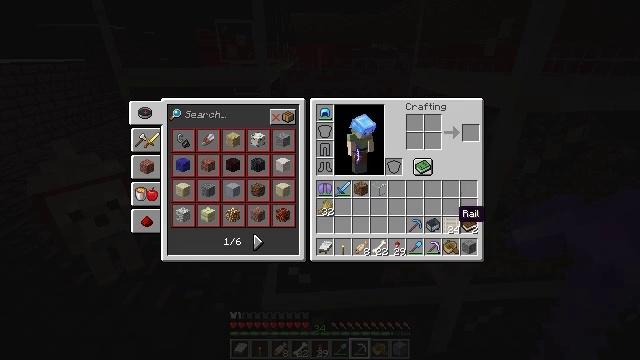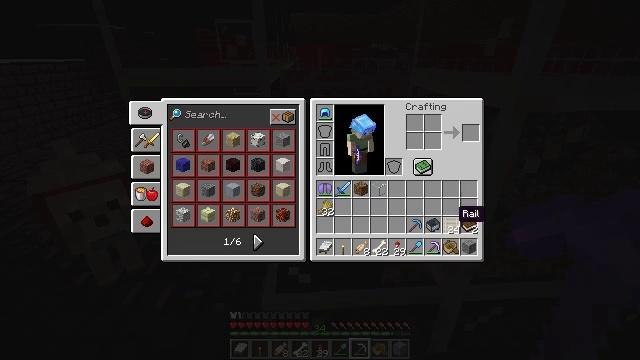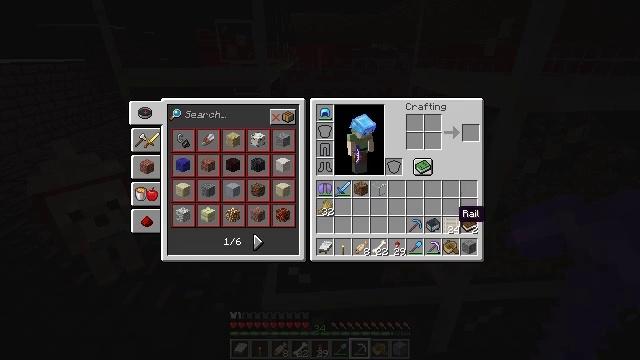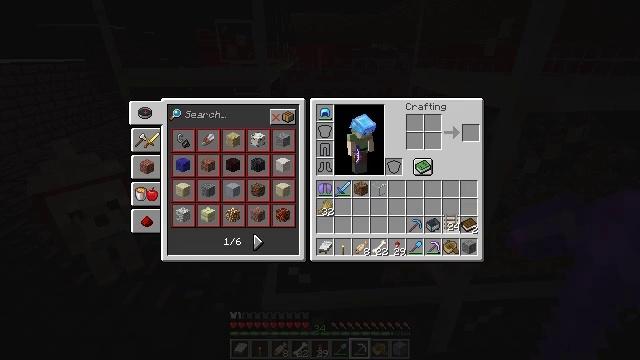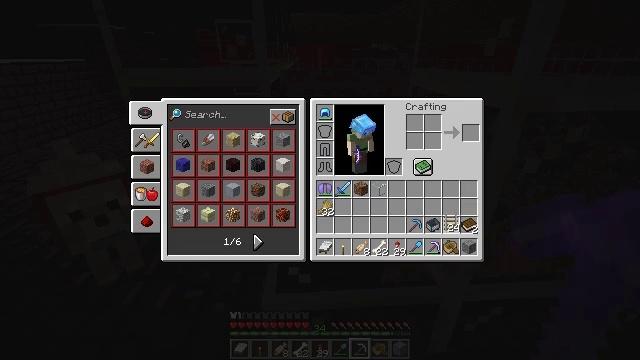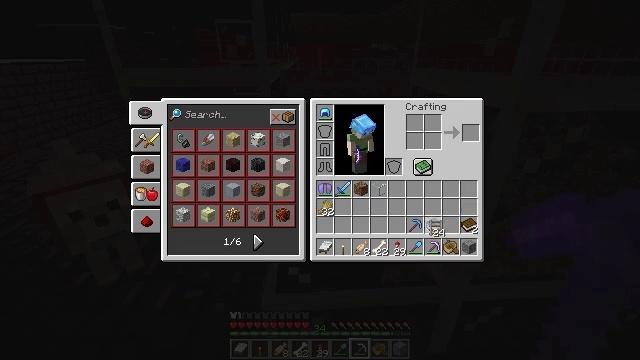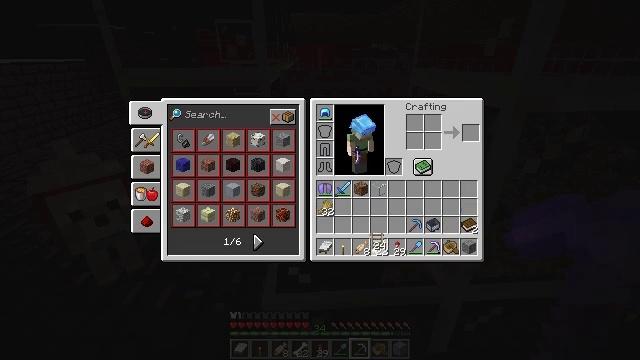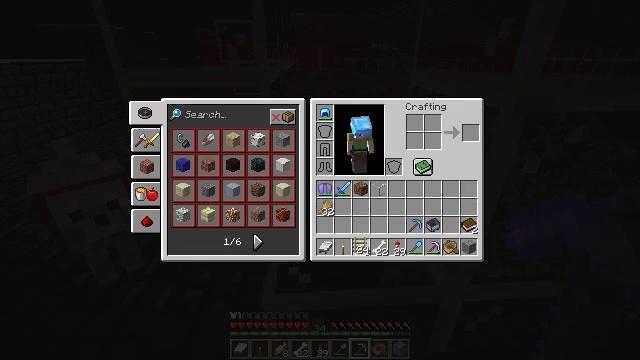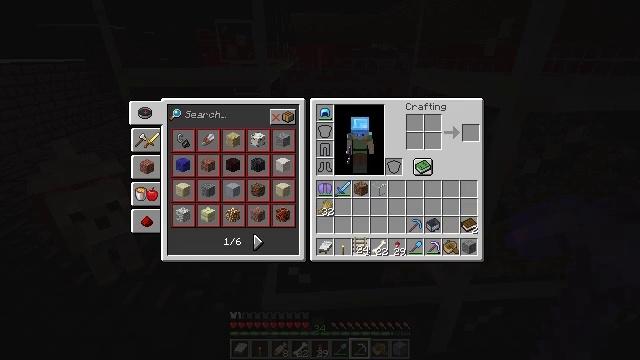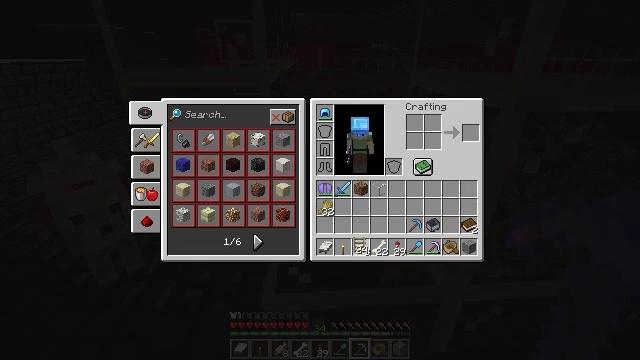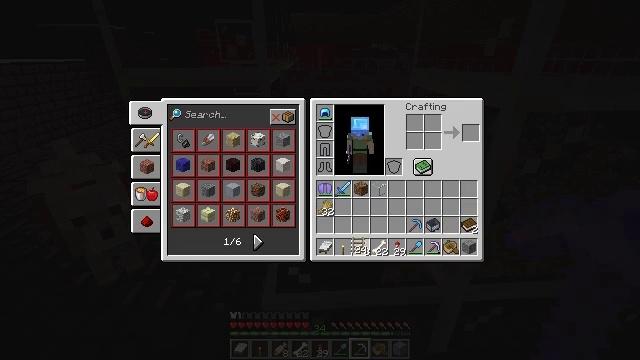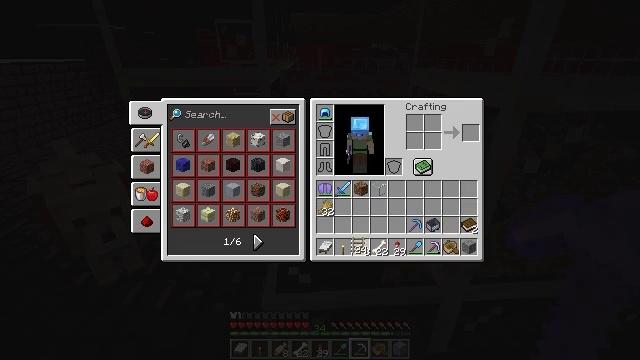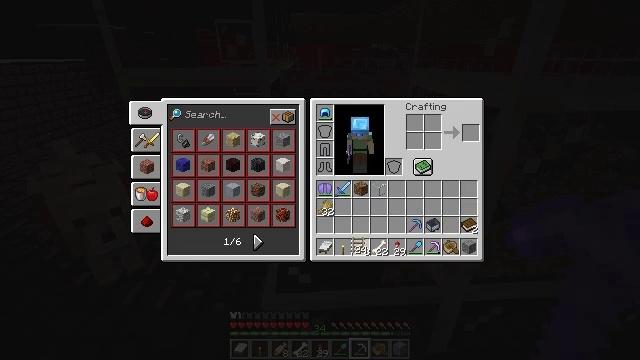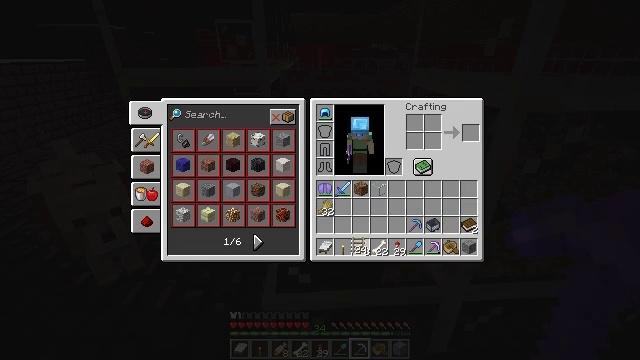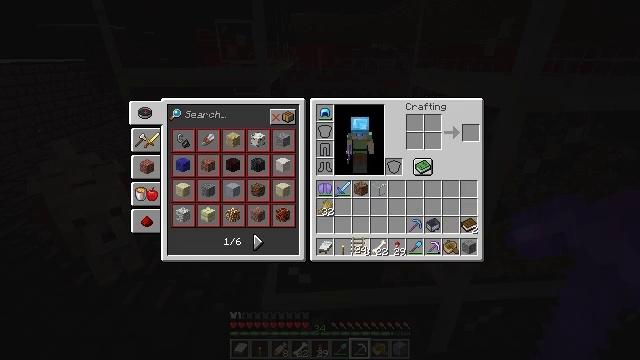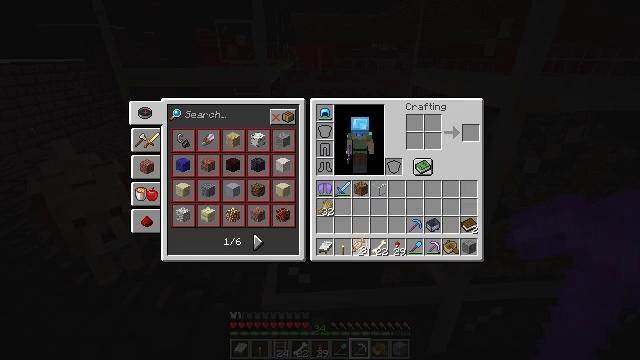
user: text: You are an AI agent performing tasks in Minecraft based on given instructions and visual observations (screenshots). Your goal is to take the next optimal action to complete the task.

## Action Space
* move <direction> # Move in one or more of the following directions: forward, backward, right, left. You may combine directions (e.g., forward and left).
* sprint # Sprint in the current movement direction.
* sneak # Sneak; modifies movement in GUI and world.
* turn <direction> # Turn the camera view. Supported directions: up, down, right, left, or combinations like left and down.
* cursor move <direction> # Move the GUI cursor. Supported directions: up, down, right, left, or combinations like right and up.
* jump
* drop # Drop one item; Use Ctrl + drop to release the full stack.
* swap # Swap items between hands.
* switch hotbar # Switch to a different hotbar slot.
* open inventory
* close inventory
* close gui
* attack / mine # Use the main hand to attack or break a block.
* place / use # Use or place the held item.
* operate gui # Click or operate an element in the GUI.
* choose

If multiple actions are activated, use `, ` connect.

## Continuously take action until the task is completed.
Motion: motion action
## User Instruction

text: Remove the nether brick slab from its place.
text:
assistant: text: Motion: no_op
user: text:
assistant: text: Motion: no_op
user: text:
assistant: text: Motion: operate gui
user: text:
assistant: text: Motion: operate gui
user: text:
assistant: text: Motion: cursor move left
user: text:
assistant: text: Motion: cursor move left and down
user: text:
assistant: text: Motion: cursor move left
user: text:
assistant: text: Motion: no_op
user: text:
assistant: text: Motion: no_op
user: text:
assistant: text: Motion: no_op
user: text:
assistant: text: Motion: no_op
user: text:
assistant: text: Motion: no_op
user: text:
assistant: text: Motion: operate gui
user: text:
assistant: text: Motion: operate gui
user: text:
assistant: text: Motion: no_op
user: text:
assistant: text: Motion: no_op
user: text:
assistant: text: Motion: no_op
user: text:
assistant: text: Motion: no_op
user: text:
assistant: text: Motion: no_op
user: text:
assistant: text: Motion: no_op
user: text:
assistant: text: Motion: no_op
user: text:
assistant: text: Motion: no_op
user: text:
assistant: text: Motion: no_op
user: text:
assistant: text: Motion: operate gui
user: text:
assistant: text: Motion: operate gui
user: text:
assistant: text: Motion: no_op
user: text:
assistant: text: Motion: no_op
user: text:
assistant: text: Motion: no_op
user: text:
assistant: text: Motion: no_op
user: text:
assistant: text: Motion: no_op